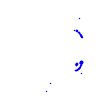
Particle: pion